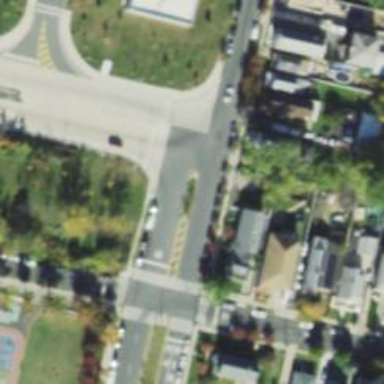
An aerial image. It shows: Uncontrolled crossing on footway with marked lines.